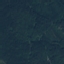
Land use / land cover: Forest